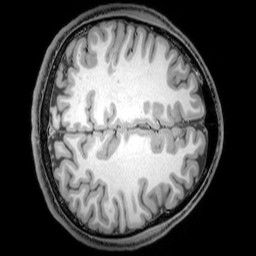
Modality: T1w
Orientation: axial
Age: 20
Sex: male
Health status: healthy
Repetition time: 0.081 s
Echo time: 0.037 s